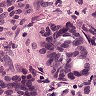
Metastatic tissue present: yes